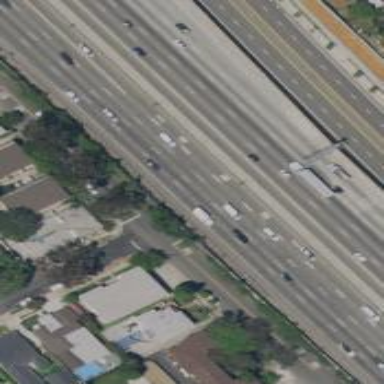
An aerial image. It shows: Motorway.